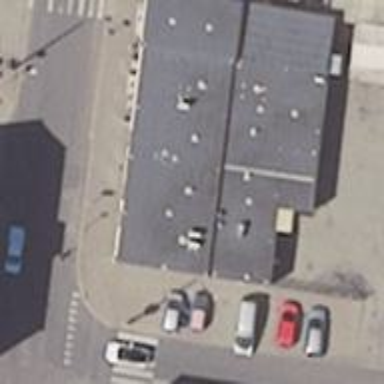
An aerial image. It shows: Convenience shop.